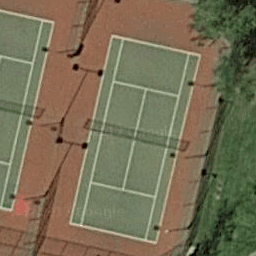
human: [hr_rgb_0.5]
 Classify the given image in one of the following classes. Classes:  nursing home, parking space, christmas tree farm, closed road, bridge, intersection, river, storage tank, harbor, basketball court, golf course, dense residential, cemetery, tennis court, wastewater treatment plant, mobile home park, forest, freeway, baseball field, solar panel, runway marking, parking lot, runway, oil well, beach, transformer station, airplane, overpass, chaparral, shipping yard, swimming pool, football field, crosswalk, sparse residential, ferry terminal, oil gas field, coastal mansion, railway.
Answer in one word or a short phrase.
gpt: tennis court